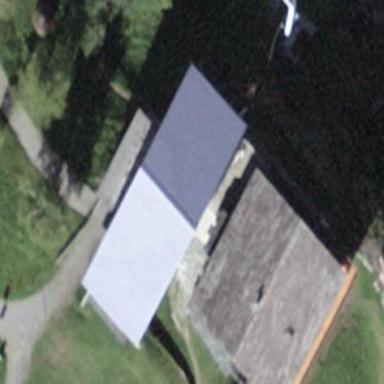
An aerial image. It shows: Transportation building.